Current action and preconditions to check: trajectory_clear

Your task: For each precondition in the list above, predict whether it will hold at this action.

Consider the current scene as observed from the mobile robot's camera, and analyze the predicted future states of all dynamic agents (e.g., people, animals, vehicles, or any moving entities) within the NEXT SECOND.

IMPORTANT: Only answer "very likely" if you are absolutely certain—based on strong, clear evidence—that a dynamic agent will violate the precondition in the predicted future state. Do NOT answer "very likely" for unlikely, ambiguous, or low-probability risks.

Ask yourself for each precondition: Is there a high probability, with clear and convincing evidence, that the predicted future states of any dynamic agent will interfere with the predicted future state of the currently executing action within the NEXT SECOND, causing that precondition to fail?

Assess the risk level based on these predictions. Use "likely" or "very likely" if motions create a clear risk of interference.

Use "neutral" or "improbable" if agents are nearby but their predicted paths are clearly diverging or non-conflicting.

Failure Risk Categories: "very improbable", "improbable", "neutral", "likely", "very likely"

Answer Format: Output ONLY the probability_of_failure value from these categories: "very improbable", "improbable", "neutral", "likely", "very likely"

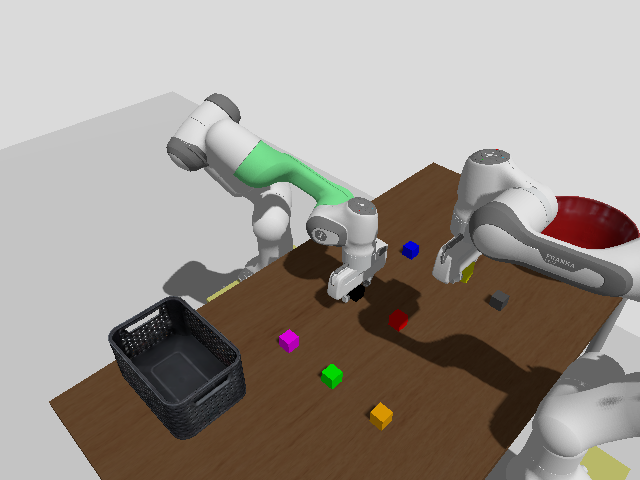

Answer: very improbable